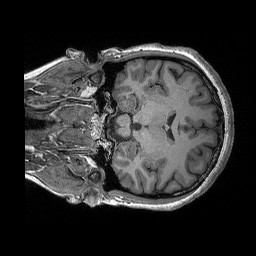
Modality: T1w
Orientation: coronal
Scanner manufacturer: siemens
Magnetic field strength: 3 T
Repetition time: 2.3 s
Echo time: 0.00298 s